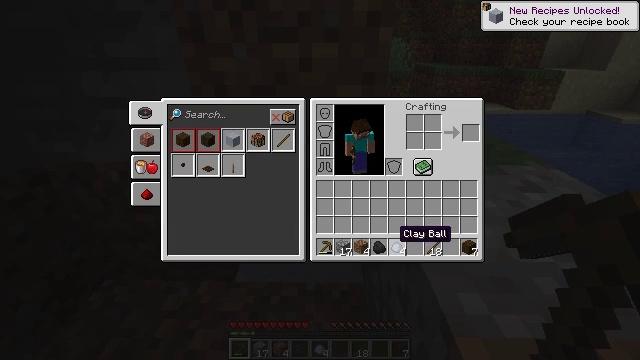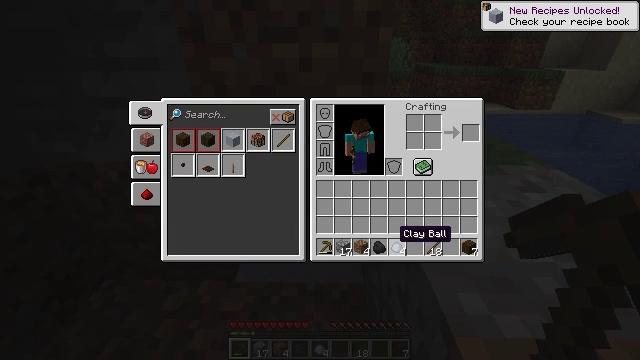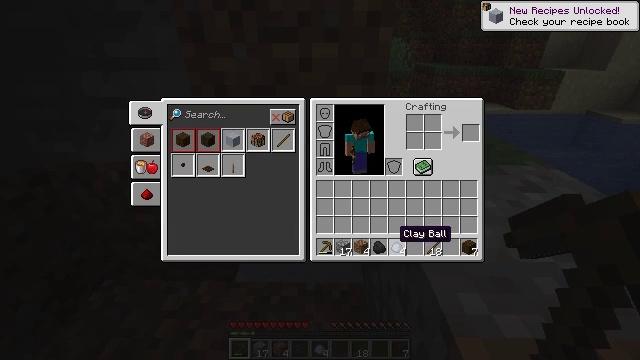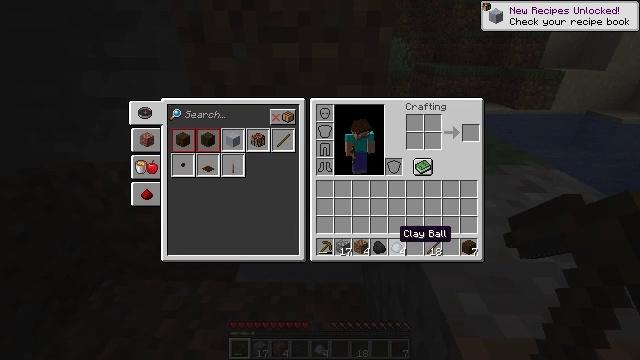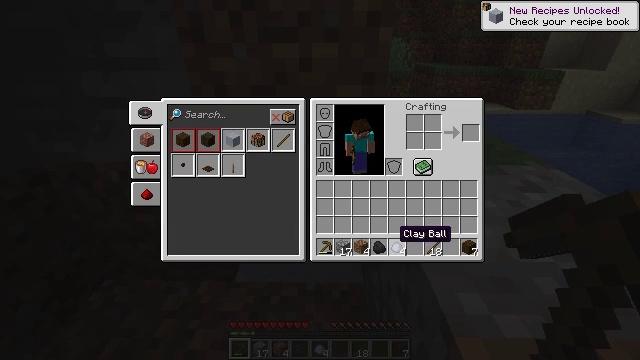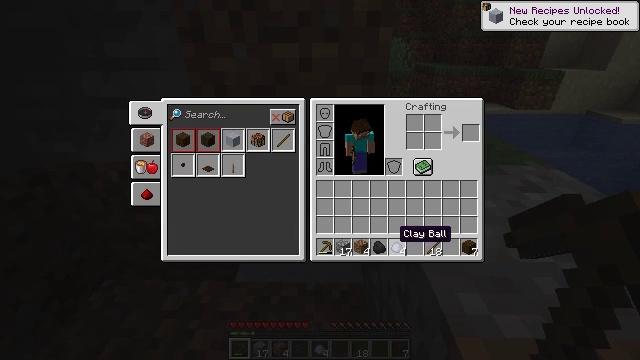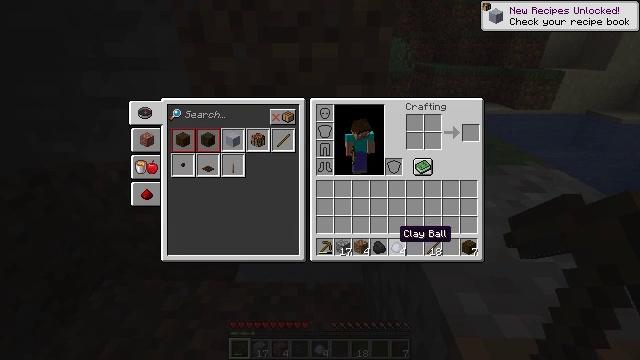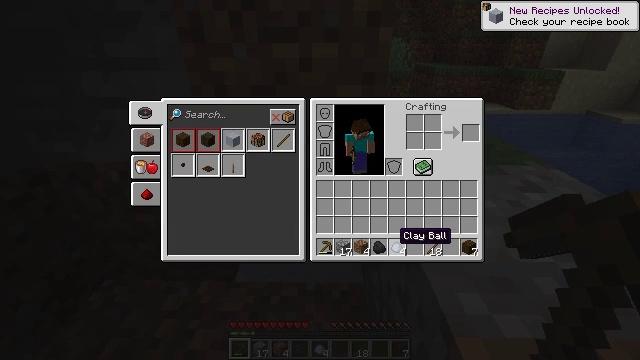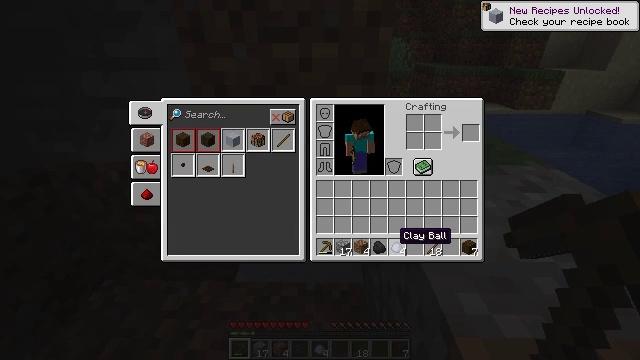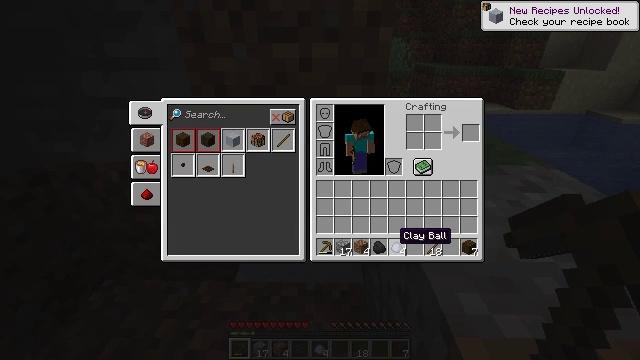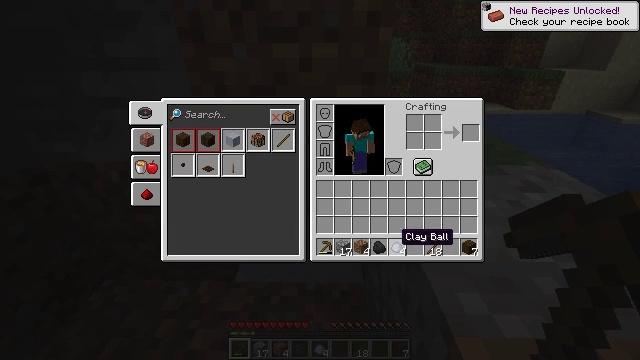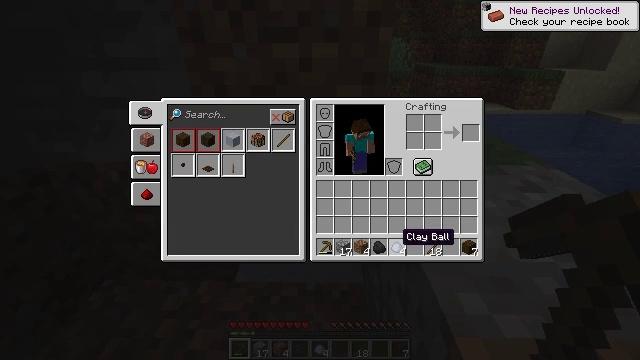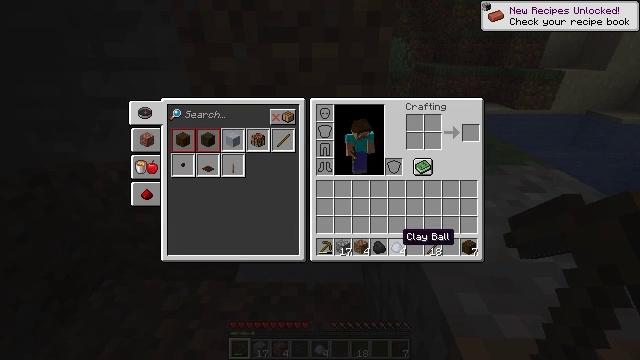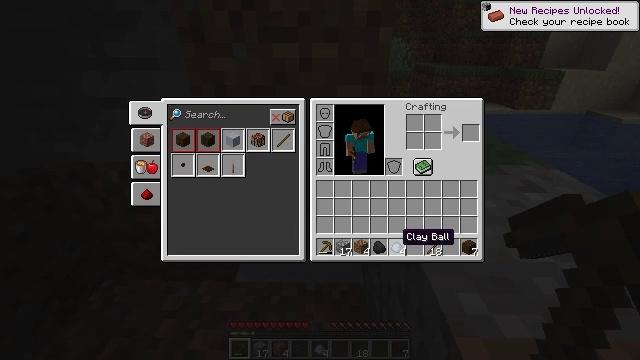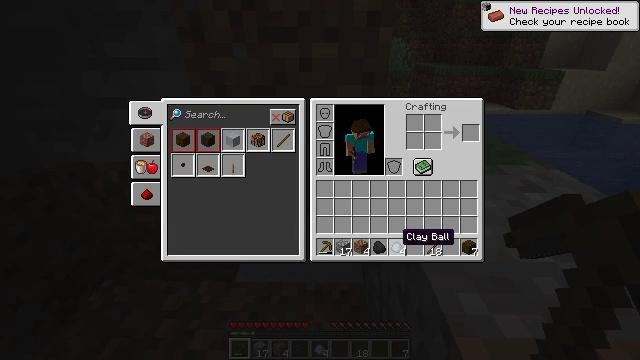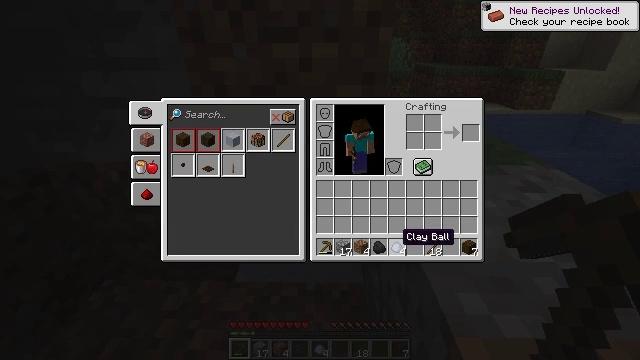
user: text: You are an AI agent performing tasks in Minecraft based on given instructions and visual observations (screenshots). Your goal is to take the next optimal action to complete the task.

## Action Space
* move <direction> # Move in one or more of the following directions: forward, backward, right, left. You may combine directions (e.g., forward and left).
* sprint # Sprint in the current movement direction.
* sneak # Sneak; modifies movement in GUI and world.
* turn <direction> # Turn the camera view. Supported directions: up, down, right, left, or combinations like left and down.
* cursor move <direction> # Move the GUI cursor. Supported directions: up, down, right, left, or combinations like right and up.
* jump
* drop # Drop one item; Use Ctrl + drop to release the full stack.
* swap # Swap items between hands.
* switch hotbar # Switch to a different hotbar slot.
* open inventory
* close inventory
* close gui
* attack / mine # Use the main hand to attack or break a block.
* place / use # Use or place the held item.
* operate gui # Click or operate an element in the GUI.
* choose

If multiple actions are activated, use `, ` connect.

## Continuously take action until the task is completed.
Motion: motion action
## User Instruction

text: Collect clay by holding down the left mouse button.
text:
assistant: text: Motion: no_op
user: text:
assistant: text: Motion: no_op
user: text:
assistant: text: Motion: no_op
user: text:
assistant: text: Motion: no_op
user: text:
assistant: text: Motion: no_op
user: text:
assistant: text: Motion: no_op
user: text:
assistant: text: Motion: no_op
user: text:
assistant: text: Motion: no_op
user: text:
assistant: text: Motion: no_op
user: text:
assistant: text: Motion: no_op
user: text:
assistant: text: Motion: no_op
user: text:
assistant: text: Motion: no_op
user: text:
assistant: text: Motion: no_op
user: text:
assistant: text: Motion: no_op
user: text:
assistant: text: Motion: no_op
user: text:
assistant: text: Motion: no_op
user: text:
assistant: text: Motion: no_op
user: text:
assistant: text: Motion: no_op
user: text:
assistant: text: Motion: no_op
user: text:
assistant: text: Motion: no_op
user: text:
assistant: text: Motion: no_op
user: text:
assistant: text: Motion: no_op
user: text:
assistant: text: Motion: no_op
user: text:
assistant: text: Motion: no_op
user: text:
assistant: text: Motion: no_op
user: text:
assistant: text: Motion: no_op
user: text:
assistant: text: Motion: no_op
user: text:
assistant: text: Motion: no_op
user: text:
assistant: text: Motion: no_op
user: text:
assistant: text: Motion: cursor move right